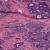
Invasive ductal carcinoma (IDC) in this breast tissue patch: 0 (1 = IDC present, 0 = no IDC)